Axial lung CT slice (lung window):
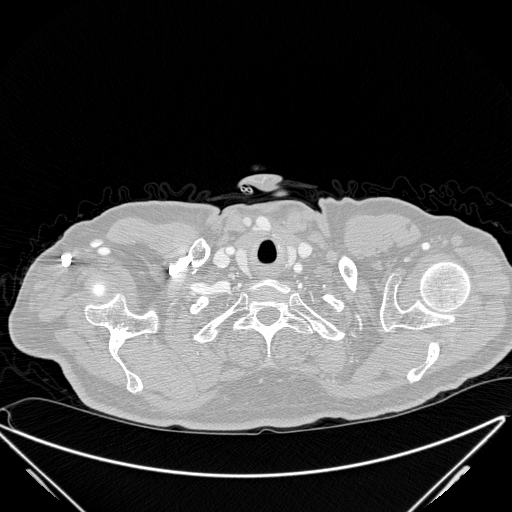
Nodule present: no